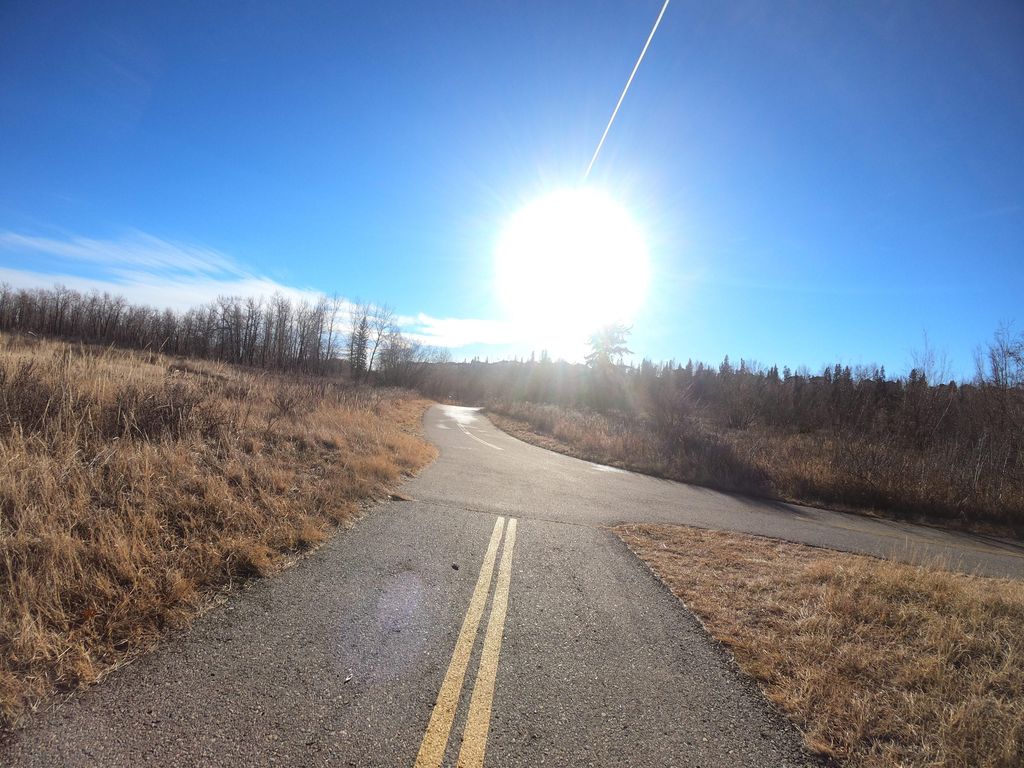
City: calgary